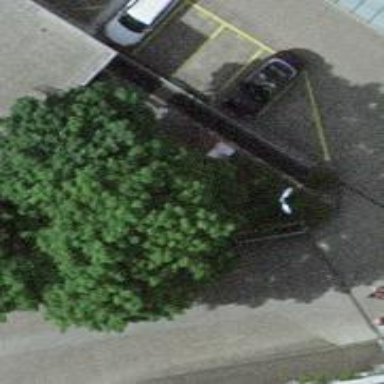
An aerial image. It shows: Urban tree with broadleaved evergreen leaves.